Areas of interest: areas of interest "Specialty Commercial Street"
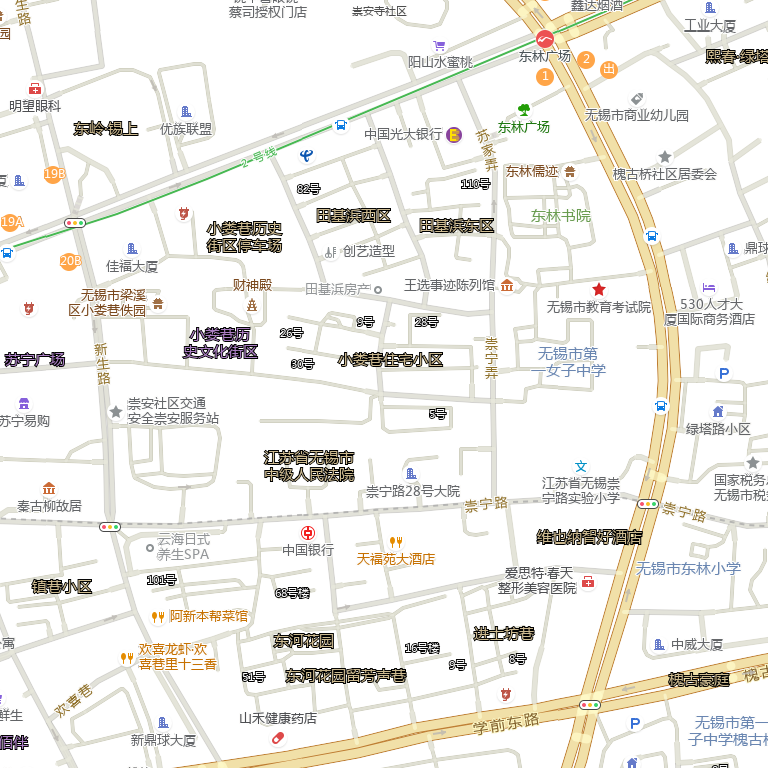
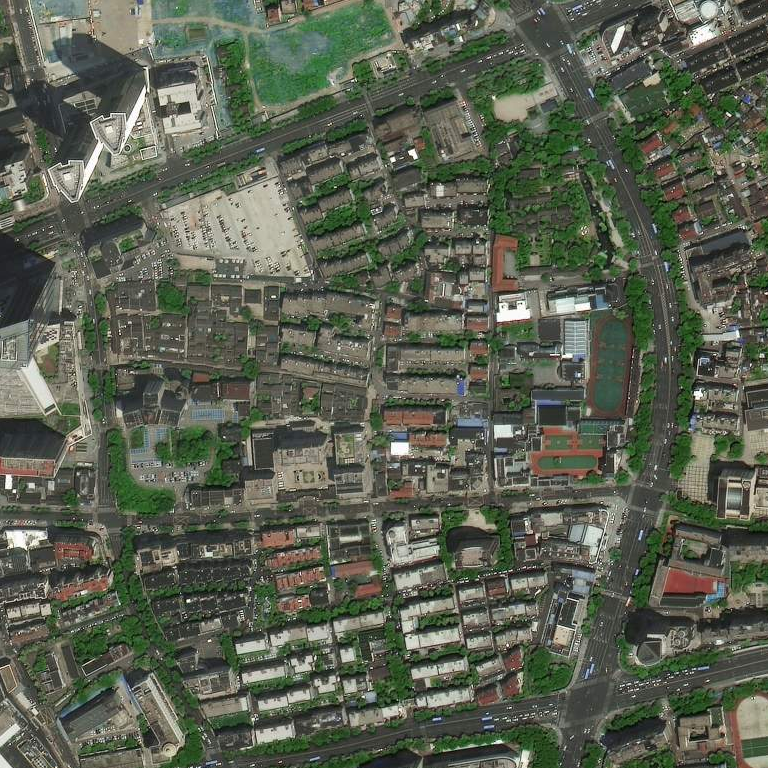